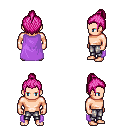
a pixel art fantasy rpg character, male body template, human, light skin, lavender cape, metal pants, pink short topknot hairstyle, four views (front, back, left, right), 2x2 character sprite sheet, small pixel art, hard edges, no anti-aliasing